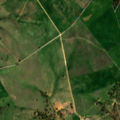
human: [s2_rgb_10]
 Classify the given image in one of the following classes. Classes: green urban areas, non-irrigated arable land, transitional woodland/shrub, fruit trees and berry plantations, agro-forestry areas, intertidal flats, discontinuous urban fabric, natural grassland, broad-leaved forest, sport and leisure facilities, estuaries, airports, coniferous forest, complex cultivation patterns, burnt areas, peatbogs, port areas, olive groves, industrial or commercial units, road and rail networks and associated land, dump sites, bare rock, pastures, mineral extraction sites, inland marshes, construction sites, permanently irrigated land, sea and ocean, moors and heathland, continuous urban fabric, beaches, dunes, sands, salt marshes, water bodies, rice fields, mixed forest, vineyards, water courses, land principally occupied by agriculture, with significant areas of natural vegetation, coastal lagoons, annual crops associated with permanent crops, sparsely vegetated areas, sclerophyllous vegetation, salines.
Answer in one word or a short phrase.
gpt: non-irrigated arable land, pastures, agro-forestry areas, transitional woodland/shrub